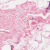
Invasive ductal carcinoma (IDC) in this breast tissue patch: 0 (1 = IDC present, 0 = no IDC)